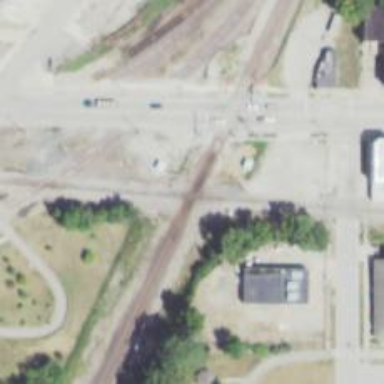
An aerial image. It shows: Railway crossing.